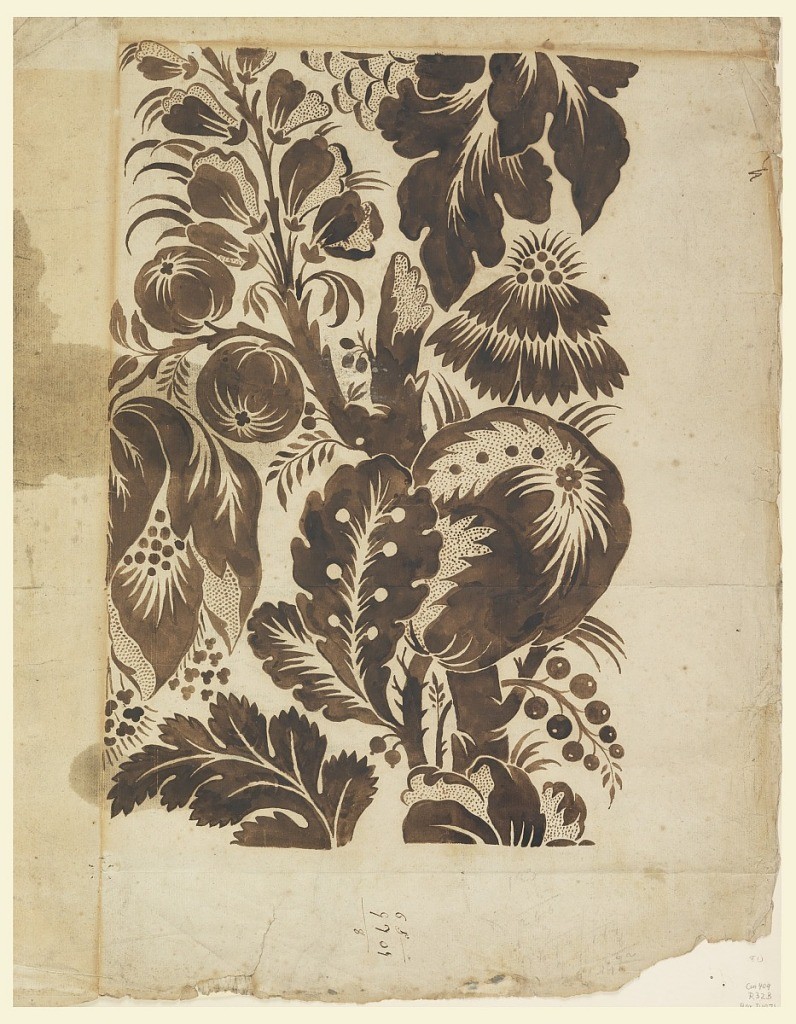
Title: Design for Woven Fabric
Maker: Anna Maria Garthwaite, English, 1688–1763
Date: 1749–51
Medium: Brush and dark brown watercolor on cream laid paper
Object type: Drawing
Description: Rising bough with fantastical blossoms, leaves, and seeds in dark brown. Only part of the repeat is shown. Verso: black chalk design blotting.